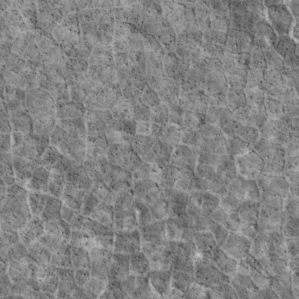
Label: non_frost